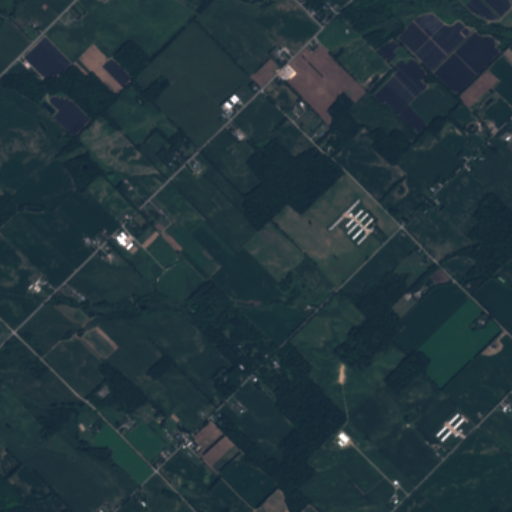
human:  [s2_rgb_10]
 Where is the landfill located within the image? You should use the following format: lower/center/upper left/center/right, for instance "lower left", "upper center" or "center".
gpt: The landfill is located in the lower left of the image.
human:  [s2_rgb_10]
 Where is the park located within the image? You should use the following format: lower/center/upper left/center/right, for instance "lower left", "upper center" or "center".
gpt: The park is located in the upper left of the image.
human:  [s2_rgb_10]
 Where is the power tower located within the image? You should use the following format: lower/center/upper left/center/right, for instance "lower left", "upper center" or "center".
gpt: The power tower is located in the lower left of the image.
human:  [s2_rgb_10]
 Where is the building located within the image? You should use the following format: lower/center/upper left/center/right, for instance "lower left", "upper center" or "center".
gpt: There is no building in the image.